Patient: sex M, age 71
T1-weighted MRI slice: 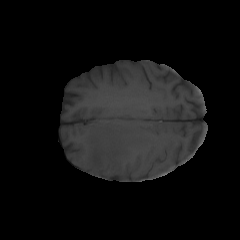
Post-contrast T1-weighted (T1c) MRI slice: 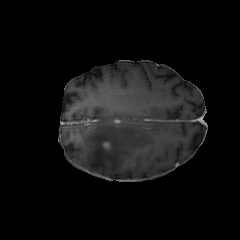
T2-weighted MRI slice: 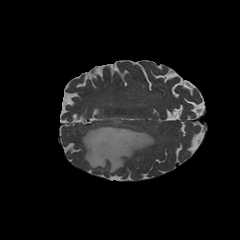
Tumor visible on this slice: yes
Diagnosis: Glioblastoma, IDH-wildtype
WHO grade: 4